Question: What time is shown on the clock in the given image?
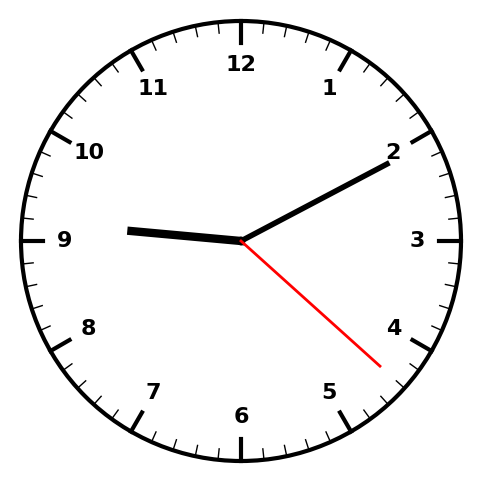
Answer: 09:10:22